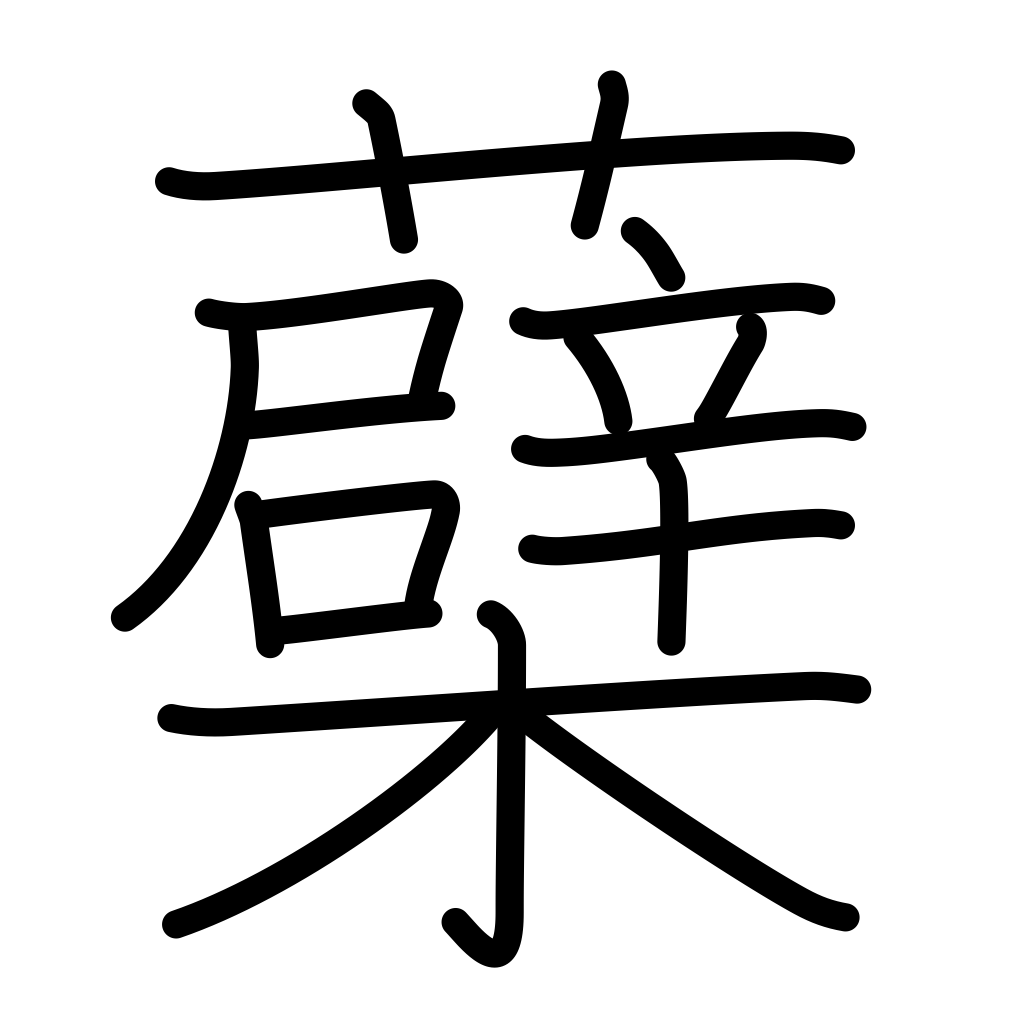
Meaning: stump, sprout